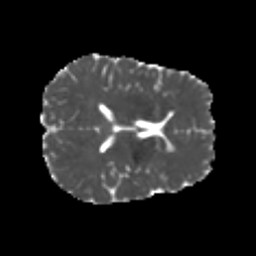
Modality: MD
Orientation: axial
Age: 24
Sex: male
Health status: healthy
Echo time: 0.074 s